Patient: sex F, age 64
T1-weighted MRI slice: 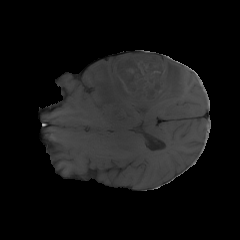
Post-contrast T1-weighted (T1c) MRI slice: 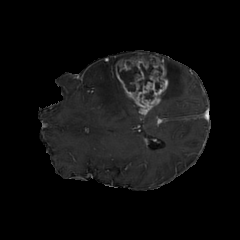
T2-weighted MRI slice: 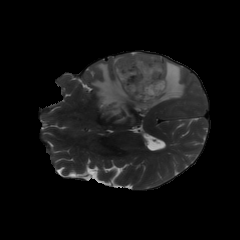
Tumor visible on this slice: yes
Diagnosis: Glioblastoma, IDH-wildtype
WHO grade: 4